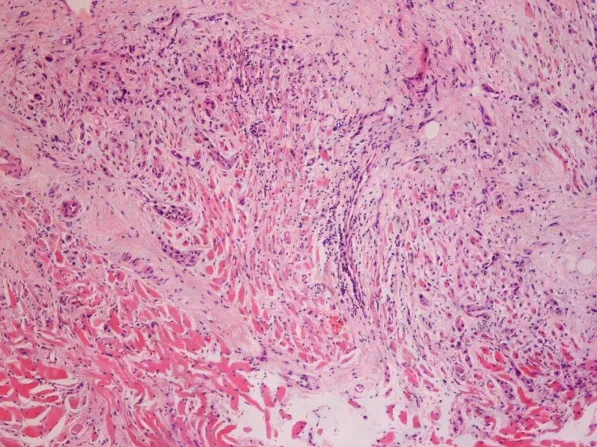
Biopsy of oropharnyx confirming submucosal metastatic invasive ductal carcinoma.
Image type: pathology (h&e)